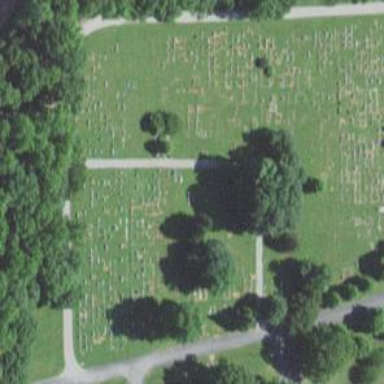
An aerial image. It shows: Cemetery.